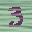
Label: 3